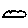
Label: cloud